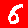
Digit: 6